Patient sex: M
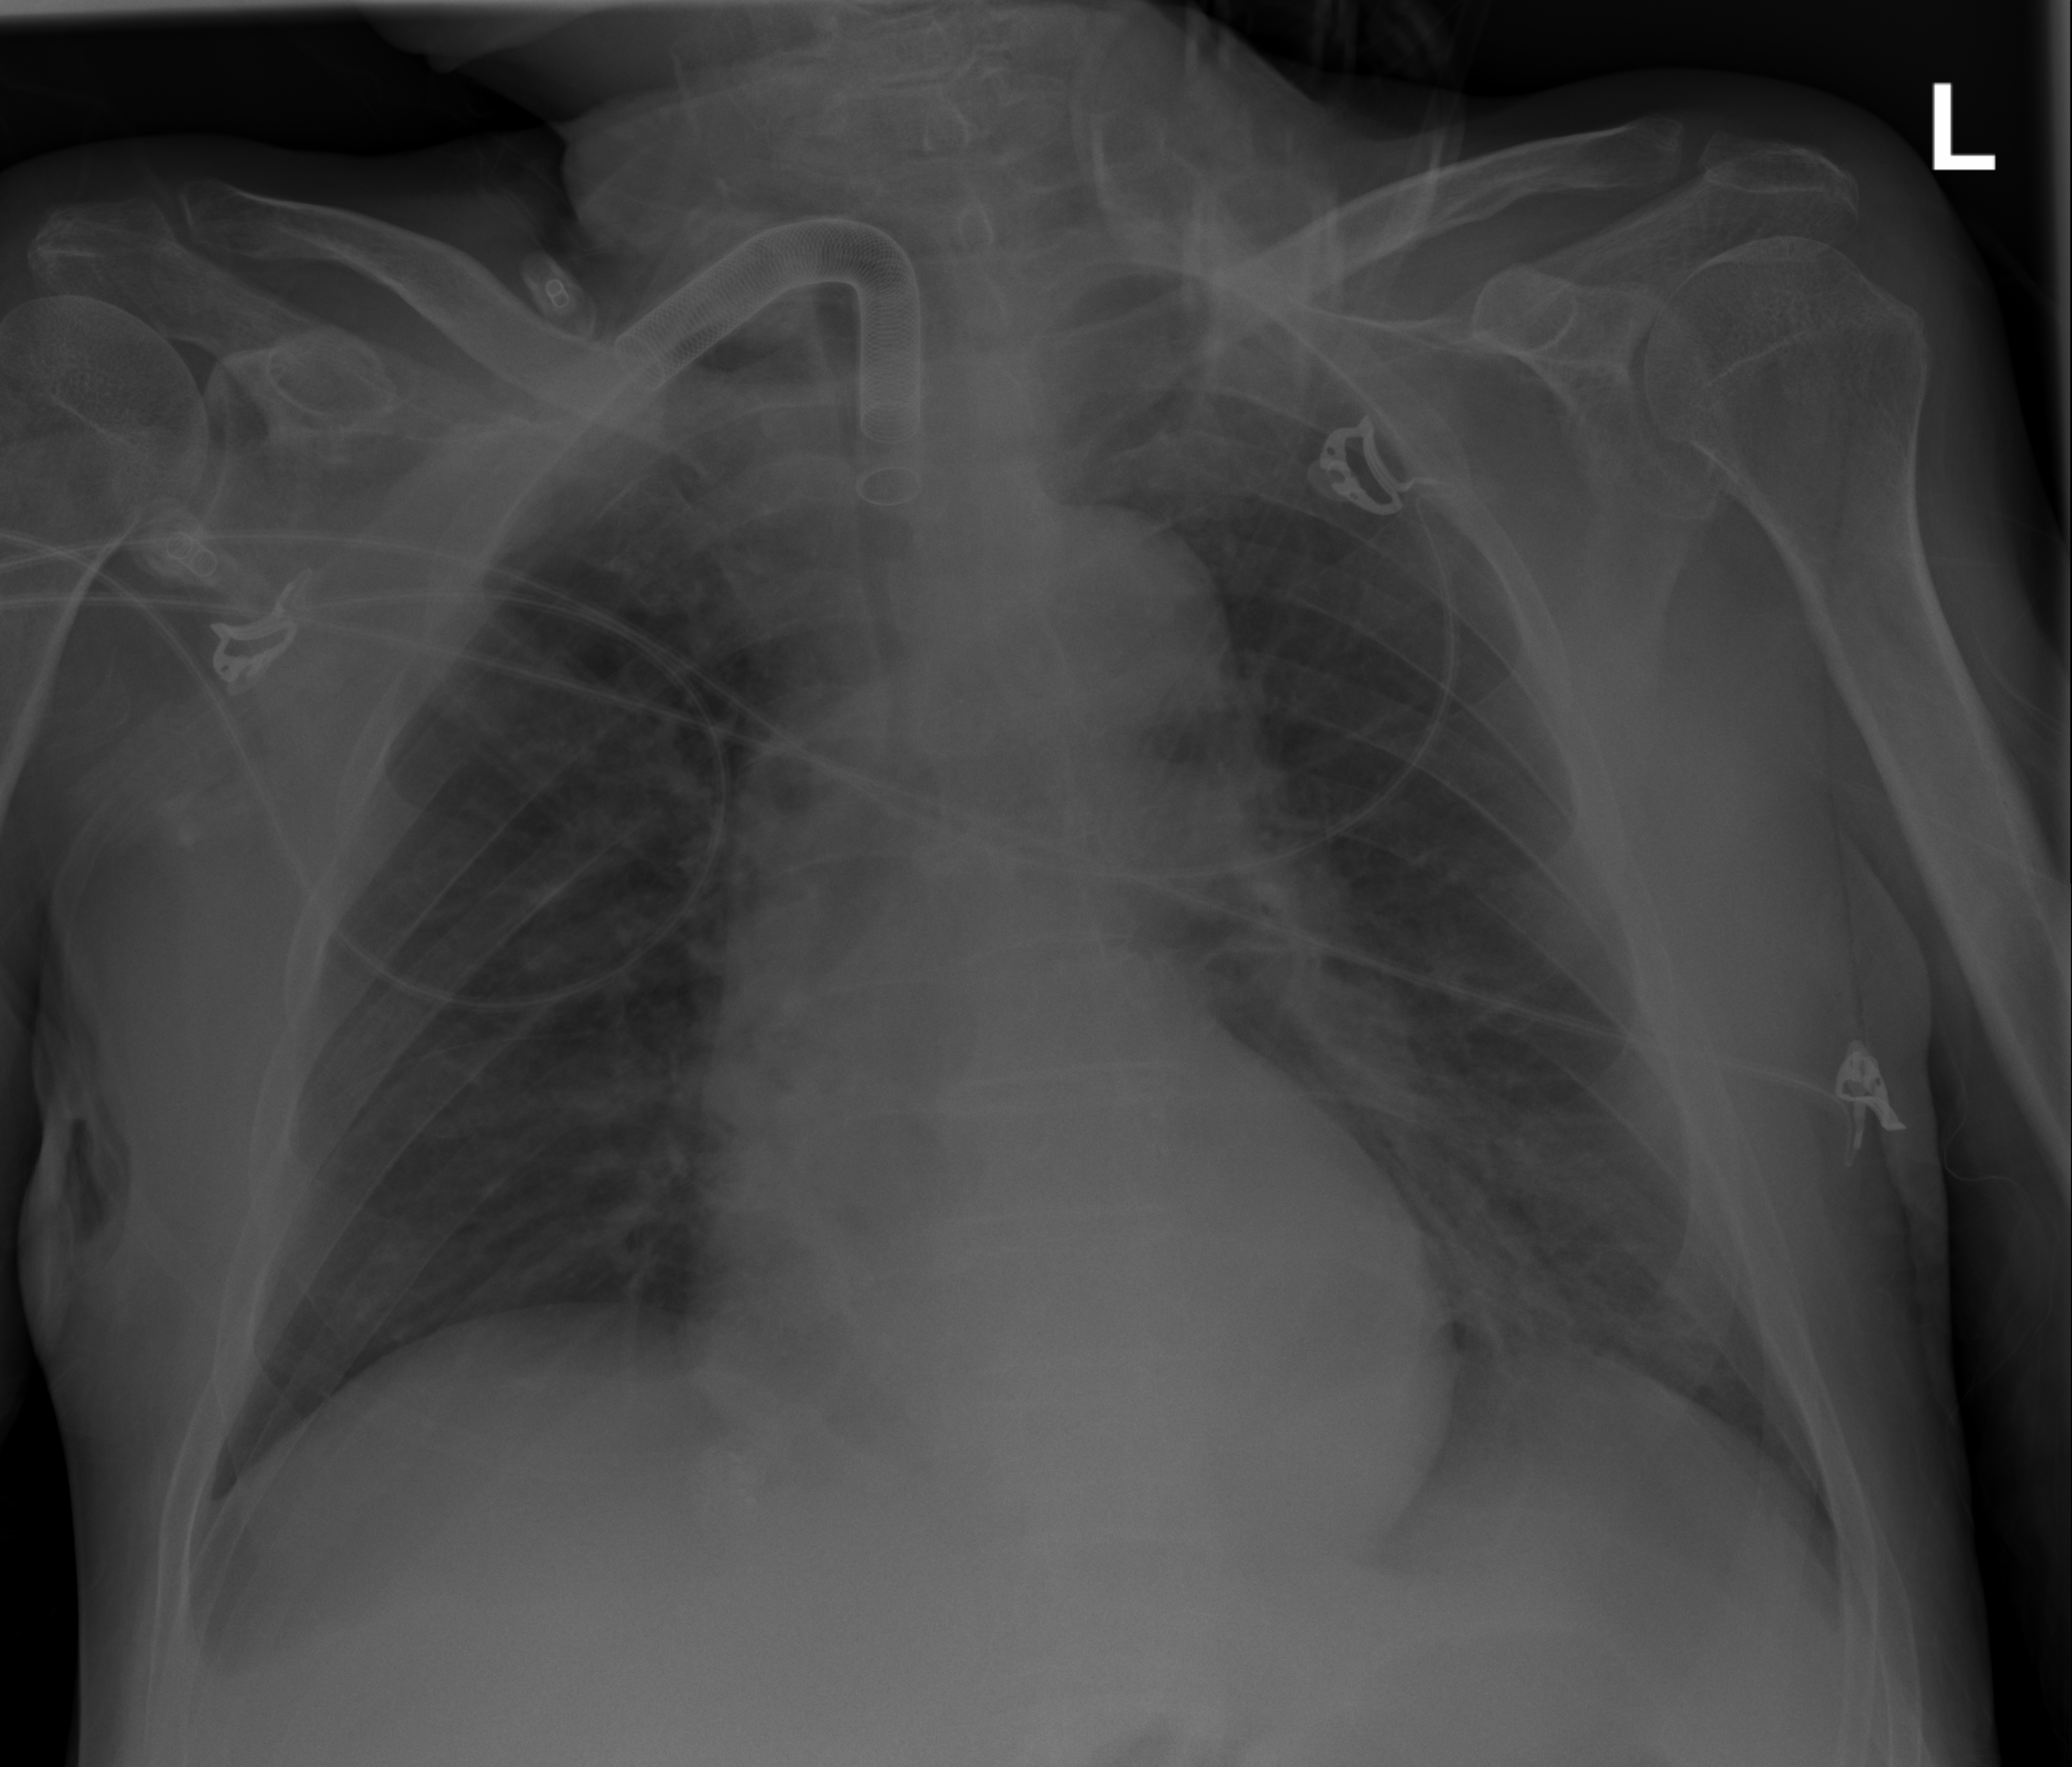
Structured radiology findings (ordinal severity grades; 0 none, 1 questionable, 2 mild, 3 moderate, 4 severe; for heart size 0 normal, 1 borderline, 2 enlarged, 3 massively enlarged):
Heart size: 0
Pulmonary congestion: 2
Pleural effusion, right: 1
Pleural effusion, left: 0
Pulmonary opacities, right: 2
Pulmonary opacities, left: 3
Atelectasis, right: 2
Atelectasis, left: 2